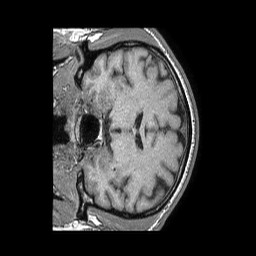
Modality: T1w
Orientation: coronal
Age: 46
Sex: male
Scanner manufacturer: philips
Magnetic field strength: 1.5 T
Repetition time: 0.007855 s
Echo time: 0.003609 s